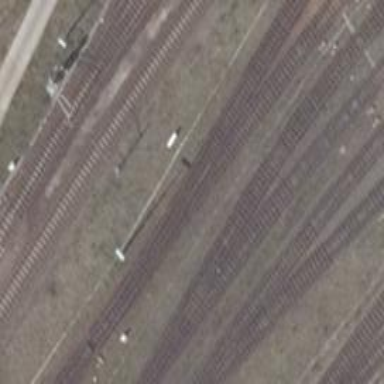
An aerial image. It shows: Railway switch.